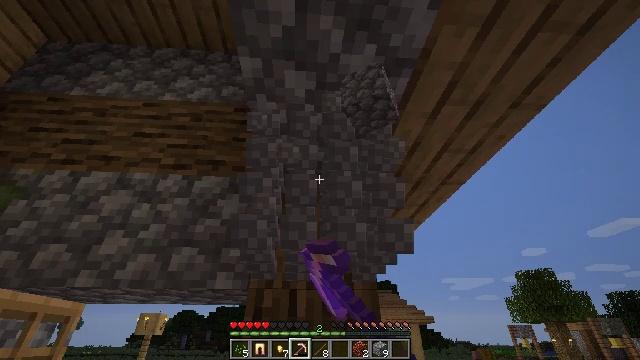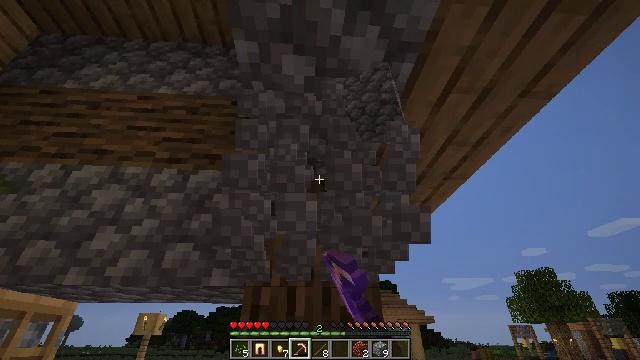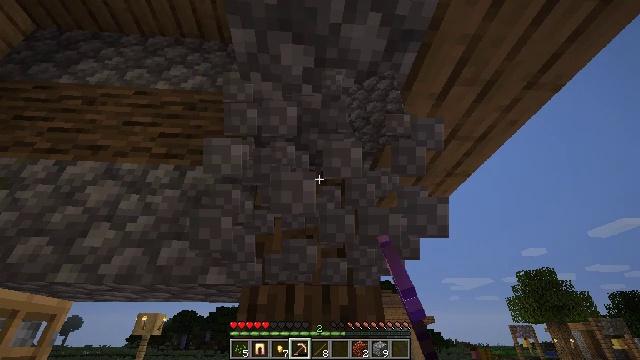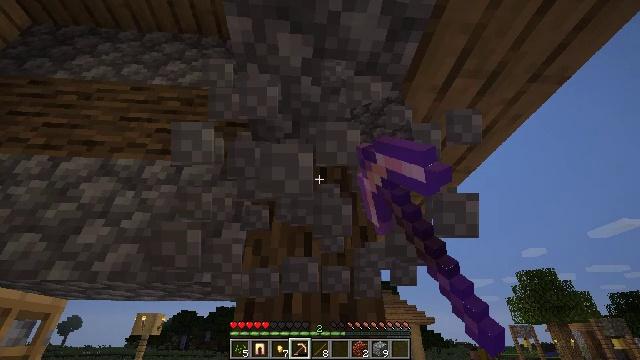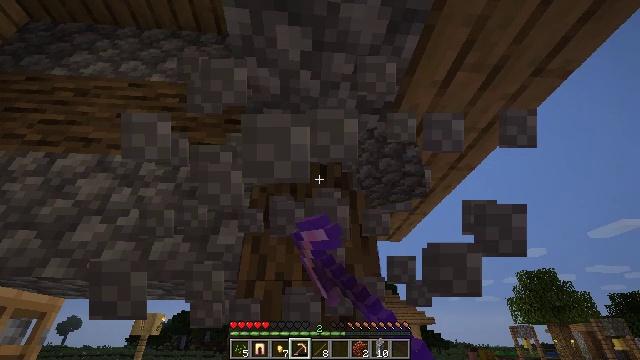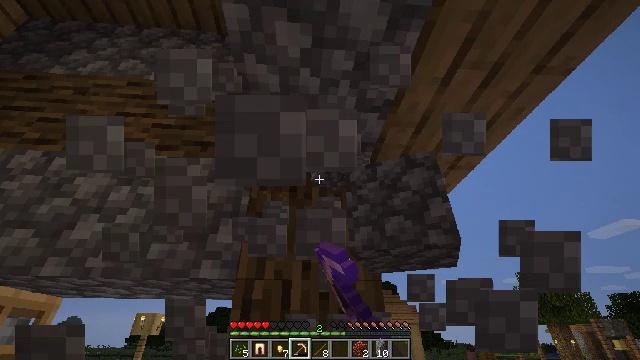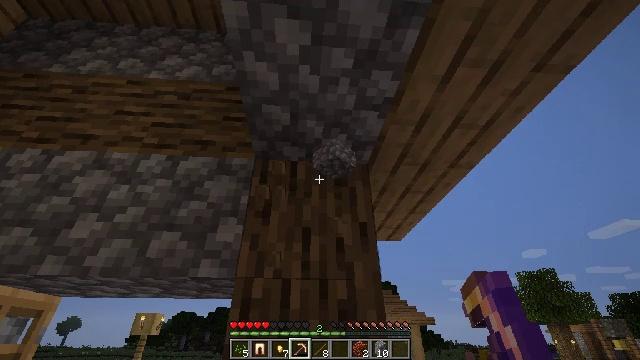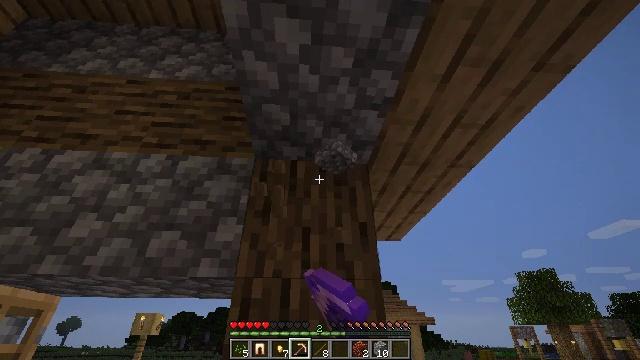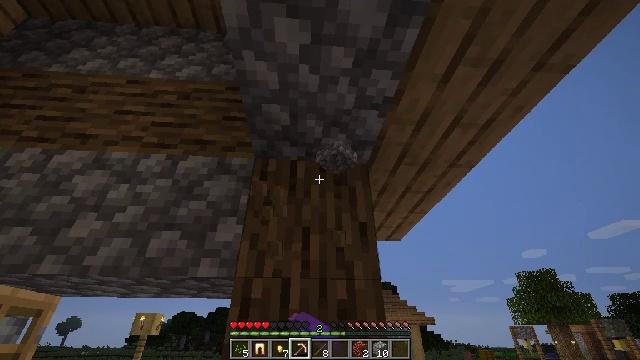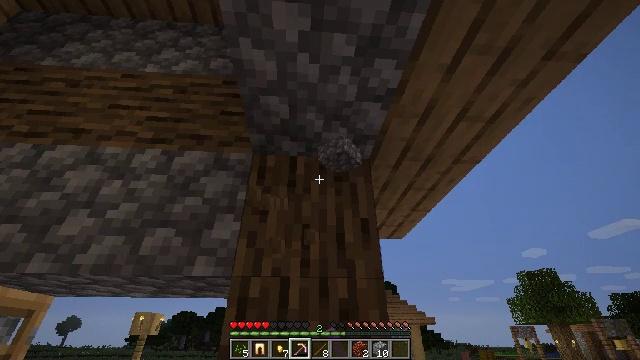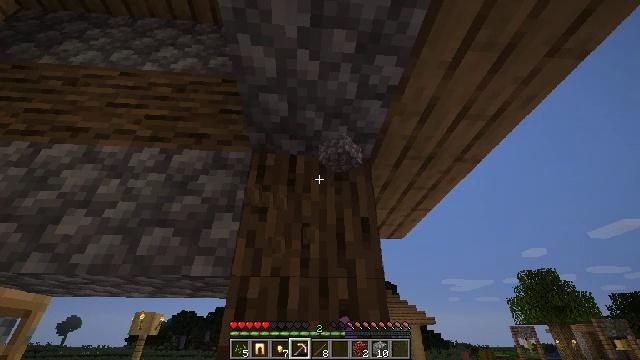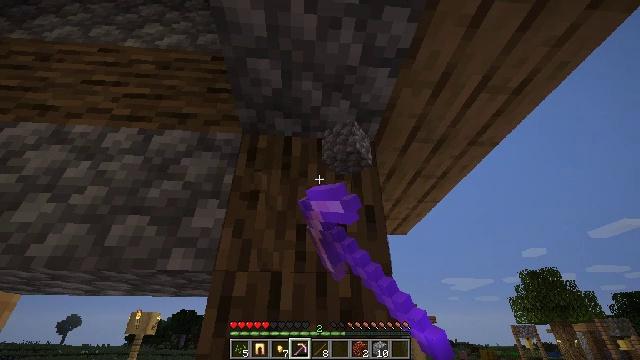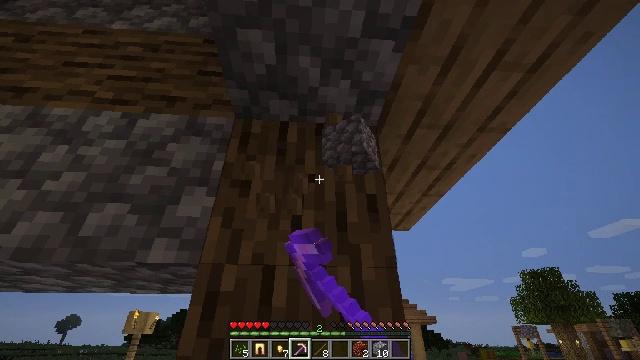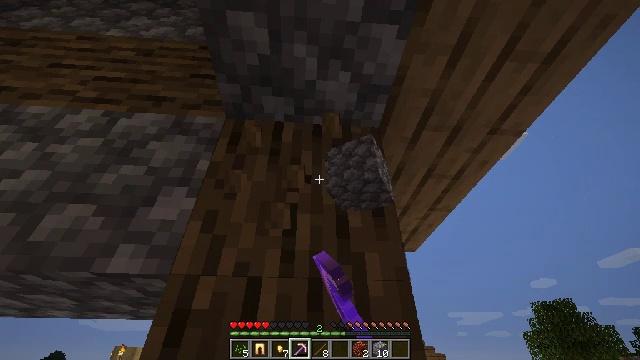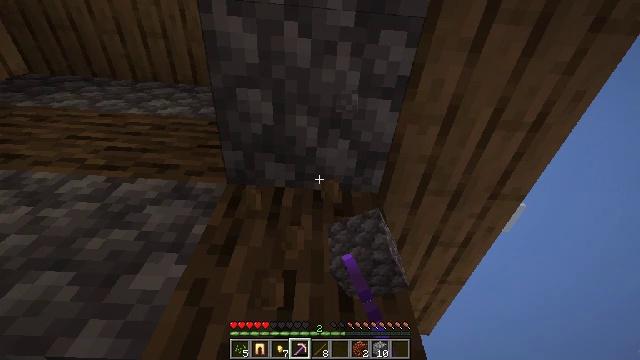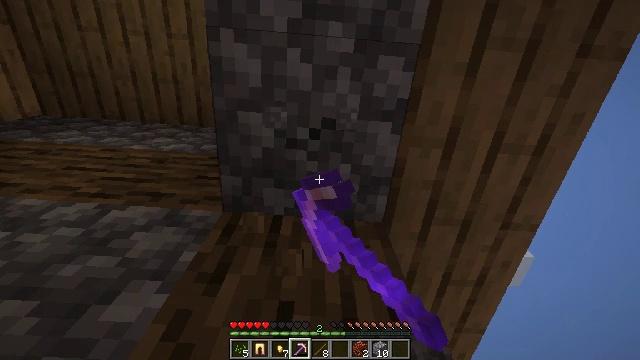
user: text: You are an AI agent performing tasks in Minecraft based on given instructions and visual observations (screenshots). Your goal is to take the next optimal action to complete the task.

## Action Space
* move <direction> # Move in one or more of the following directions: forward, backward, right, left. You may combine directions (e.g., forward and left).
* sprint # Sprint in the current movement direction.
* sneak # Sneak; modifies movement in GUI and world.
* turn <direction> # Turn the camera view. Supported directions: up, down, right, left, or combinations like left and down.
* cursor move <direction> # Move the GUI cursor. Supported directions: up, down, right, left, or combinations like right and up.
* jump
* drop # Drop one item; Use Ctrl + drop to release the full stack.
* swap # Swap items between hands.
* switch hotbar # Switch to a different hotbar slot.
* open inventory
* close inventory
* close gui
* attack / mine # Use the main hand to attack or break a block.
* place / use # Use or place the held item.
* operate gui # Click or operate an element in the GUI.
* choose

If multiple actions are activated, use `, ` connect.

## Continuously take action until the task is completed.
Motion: motion action
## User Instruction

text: Collect cobblestone blocks for construction.
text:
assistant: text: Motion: attack / mine
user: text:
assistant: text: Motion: attack / mine
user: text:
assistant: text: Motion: attack / mine
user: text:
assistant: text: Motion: attack / mine
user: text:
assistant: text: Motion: attack / mine
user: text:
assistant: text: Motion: attack / mine
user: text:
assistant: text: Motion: attack / mine
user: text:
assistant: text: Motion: attack / mine
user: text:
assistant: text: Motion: move forward, attack / mine
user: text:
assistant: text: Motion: move forward, attack / mine
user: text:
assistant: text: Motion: move forward, attack / mine
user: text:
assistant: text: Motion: move forward, attack / mine
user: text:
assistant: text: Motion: move forward, turn up, attack / mine
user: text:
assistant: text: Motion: turn up, attack / mine
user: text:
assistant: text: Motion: turn up, attack / mine
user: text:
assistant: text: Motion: turn up, attack / mine
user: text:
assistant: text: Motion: turn right and up, attack / mine
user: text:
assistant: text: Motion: attack / mine
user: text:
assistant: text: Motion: attack / mine
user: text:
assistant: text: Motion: turn up, attack / mine
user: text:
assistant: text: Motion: turn up, attack / mine
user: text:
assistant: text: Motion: attack / mine
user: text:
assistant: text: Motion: attack / mine
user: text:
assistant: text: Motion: attack / mine
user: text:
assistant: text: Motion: attack / mine
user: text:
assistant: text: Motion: turn right and up, attack / mine
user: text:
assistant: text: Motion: turn right and up, attack / mine
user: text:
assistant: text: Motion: turn right and up, attack / mine
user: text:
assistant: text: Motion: turn right and up, attack / mine
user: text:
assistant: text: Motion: turn right and up, attack / mine